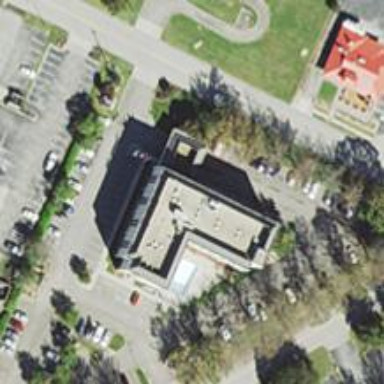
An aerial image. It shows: Hotel building.